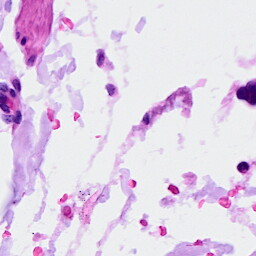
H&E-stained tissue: Breast